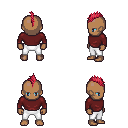
a pixel art fantasy rpg character, male body template, human, dark skin, maroon long-sleeve shirt, white pants, ruby red mohawk hairstyle, four views (front, back, left, right), 2x2 character sprite sheet, small pixel art, hard edges, no anti-aliasing